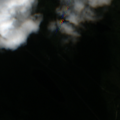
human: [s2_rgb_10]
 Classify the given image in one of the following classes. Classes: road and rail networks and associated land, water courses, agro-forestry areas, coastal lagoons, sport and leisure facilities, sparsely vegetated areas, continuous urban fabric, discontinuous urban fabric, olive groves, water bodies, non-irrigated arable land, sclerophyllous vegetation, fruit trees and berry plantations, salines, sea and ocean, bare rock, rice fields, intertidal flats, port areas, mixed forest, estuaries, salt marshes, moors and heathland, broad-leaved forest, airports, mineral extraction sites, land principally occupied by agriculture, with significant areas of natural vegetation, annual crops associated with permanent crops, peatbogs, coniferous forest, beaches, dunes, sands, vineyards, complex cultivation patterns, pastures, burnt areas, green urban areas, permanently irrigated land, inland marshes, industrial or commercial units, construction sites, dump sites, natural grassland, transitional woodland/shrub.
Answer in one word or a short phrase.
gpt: coniferous forest, mixed forest